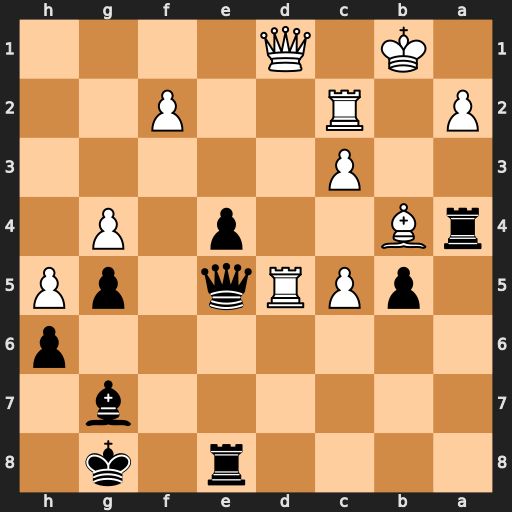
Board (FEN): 4r1k1/6b1/7p/1pPRq1pP/rB2p1P1/2P5/P1R2P2/1K1Q4
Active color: b
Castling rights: -
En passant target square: -
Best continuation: Rxb4+ Kc1 Qf4+